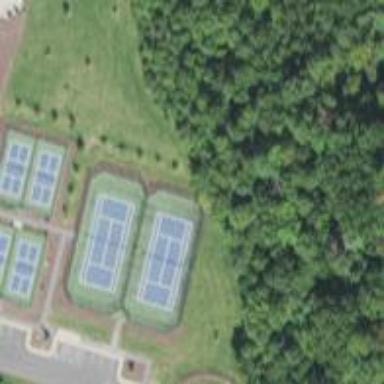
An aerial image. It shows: Tennis court in leisure pitch.